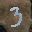
Label: 3